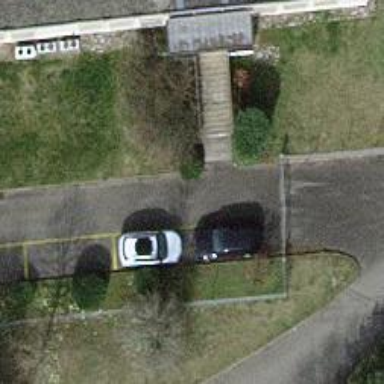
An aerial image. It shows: Road serving as parking aisle.